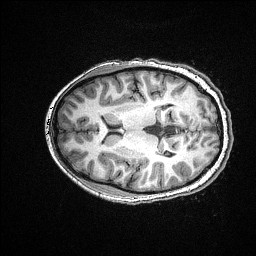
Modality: T1w
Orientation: axial
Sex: female
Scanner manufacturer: siemens
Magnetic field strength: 3 T
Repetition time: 2.3 s
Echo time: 0.00336 s